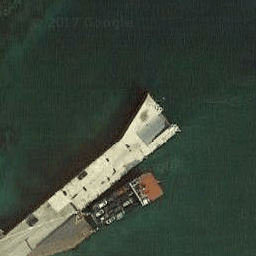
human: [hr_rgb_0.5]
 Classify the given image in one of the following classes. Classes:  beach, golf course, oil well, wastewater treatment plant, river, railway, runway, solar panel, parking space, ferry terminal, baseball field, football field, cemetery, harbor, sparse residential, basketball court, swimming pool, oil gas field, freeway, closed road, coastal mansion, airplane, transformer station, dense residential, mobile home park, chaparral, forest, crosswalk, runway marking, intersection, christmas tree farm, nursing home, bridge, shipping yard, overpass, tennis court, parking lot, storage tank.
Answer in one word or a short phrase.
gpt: ferry terminal